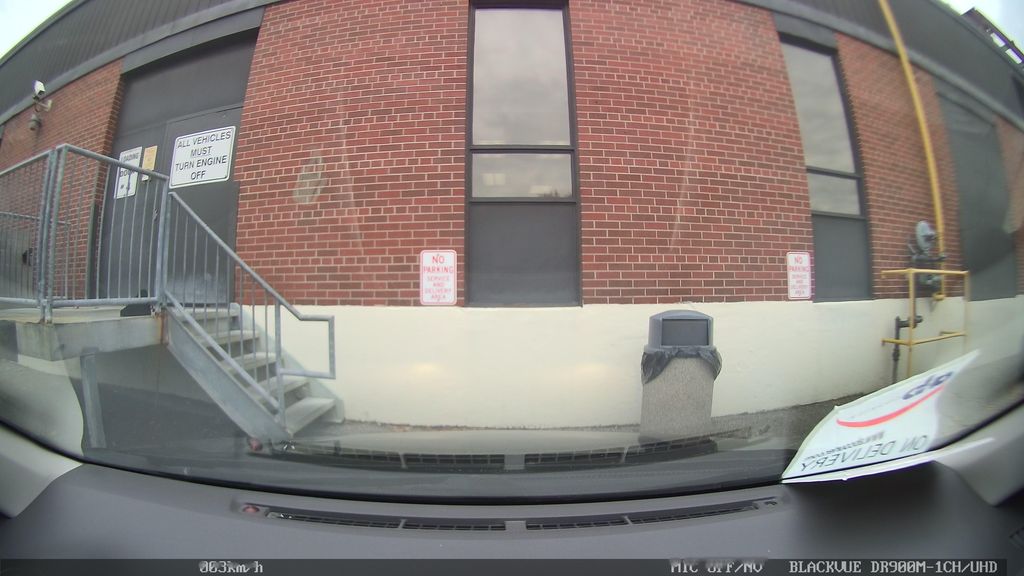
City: toronto